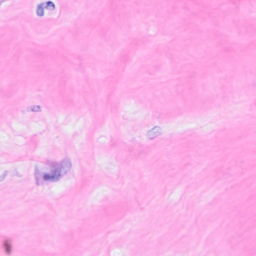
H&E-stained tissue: Breast